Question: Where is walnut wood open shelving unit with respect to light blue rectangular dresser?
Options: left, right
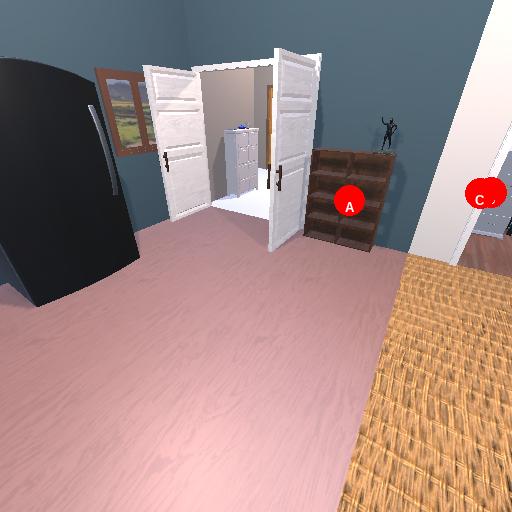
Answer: left